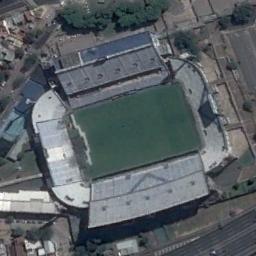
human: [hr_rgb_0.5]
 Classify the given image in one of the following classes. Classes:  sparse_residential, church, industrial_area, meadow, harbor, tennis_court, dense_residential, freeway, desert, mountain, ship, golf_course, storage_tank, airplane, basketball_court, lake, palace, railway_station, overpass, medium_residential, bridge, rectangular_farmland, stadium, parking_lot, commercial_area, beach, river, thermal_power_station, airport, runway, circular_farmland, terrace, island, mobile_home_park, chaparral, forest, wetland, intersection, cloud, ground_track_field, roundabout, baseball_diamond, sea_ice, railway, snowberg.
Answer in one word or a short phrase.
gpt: stadium